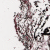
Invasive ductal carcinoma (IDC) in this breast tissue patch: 0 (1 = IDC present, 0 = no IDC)